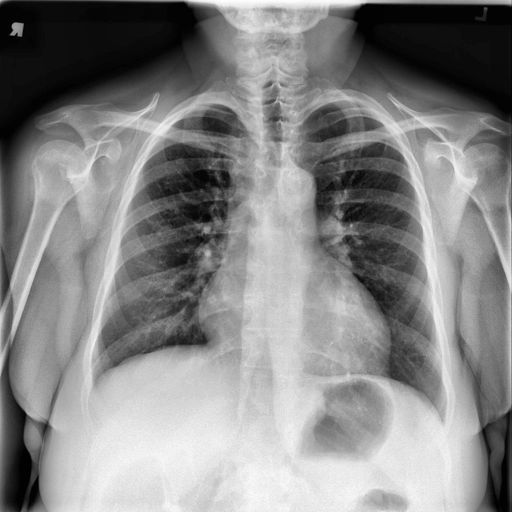
Finding: NORMAL